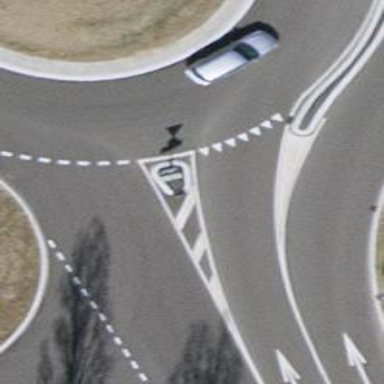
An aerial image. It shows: Road with "give way" sign.